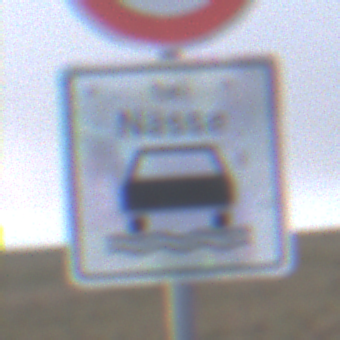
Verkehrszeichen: BeiNaesse
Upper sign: Geschwindigkeit50
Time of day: SunriseSunset
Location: Outdoor (Nature)
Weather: Overcast
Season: NotSpecified
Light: Natural